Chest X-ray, PA view. Patient: 18 years old, sex M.
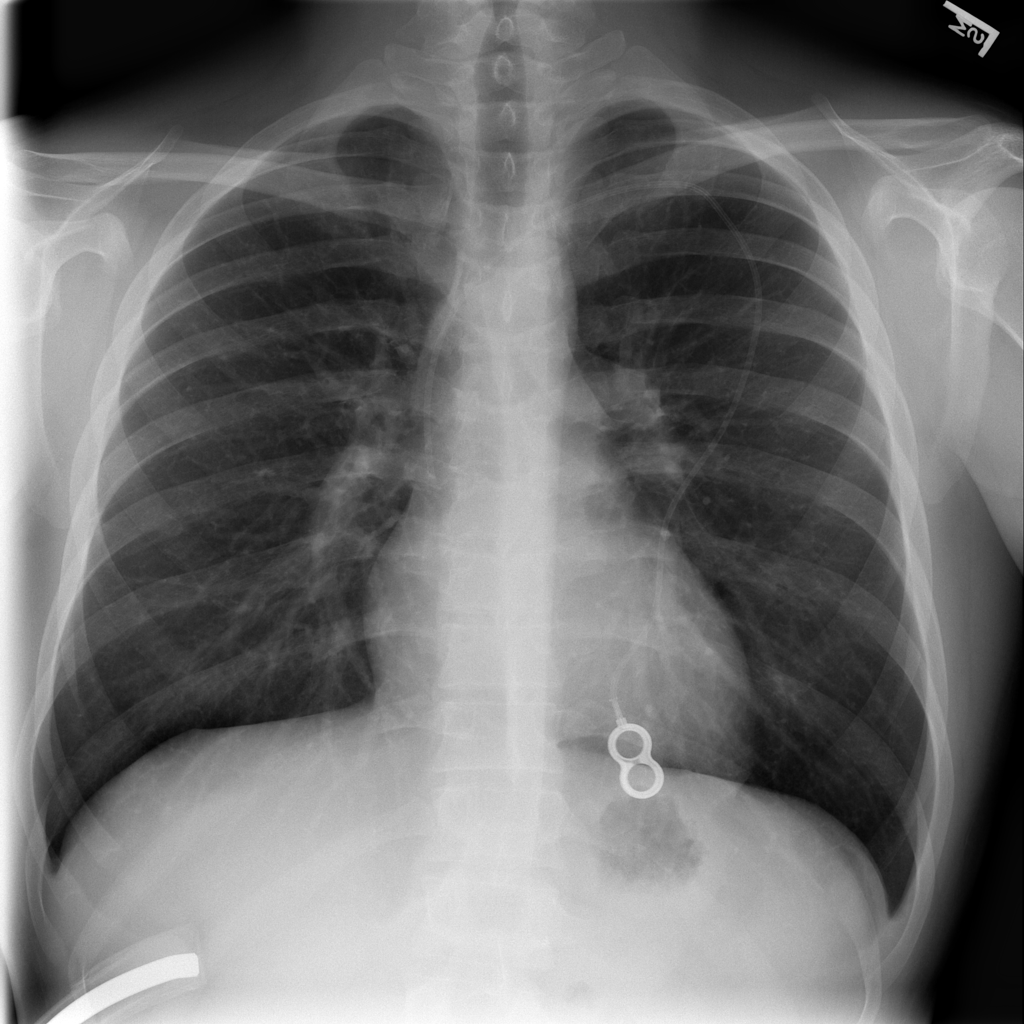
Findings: No Finding